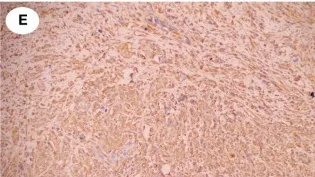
Immunohistochemical staining of the SRCC. (E) showed the spindle tumor cells were cytoplasmic positive for Vinentin.
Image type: pathology (immunostaining)